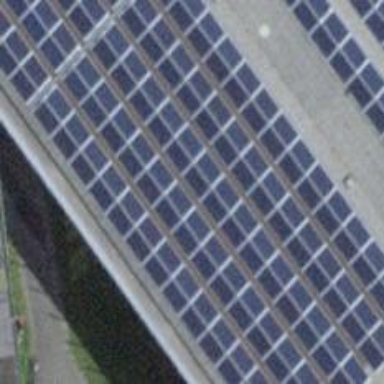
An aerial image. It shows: Solar power generator with photovoltaic panels.